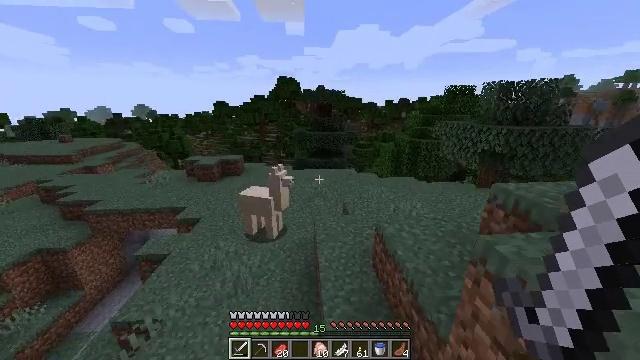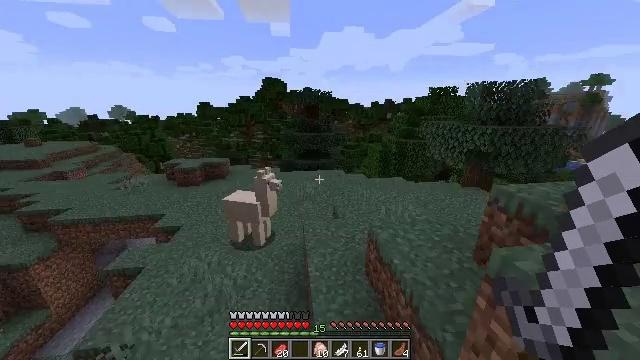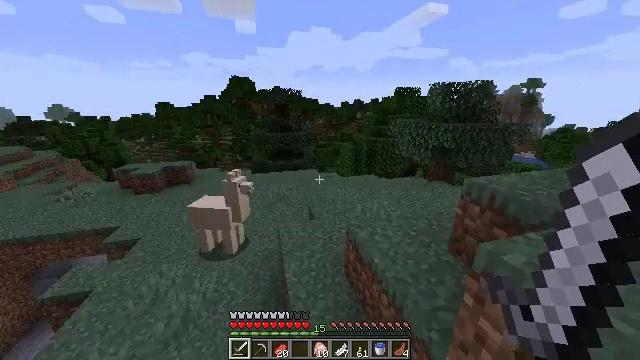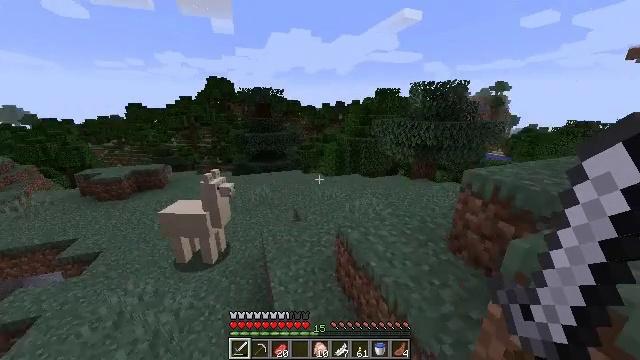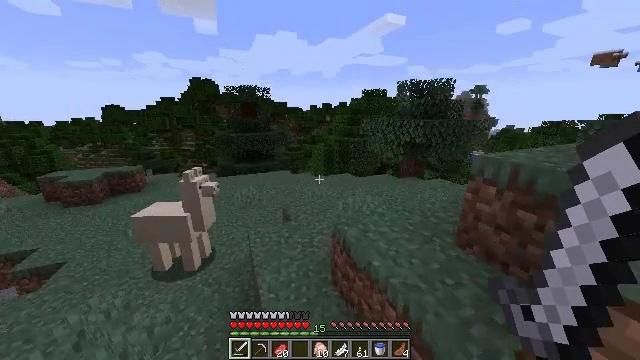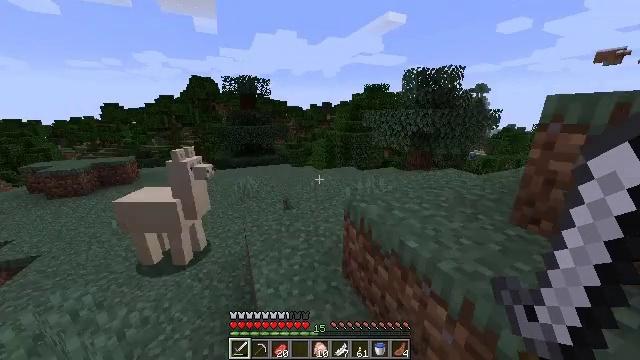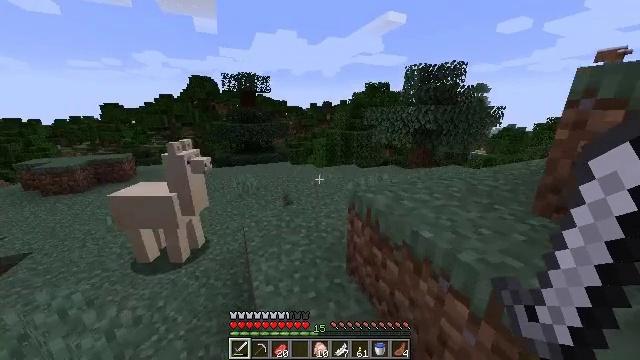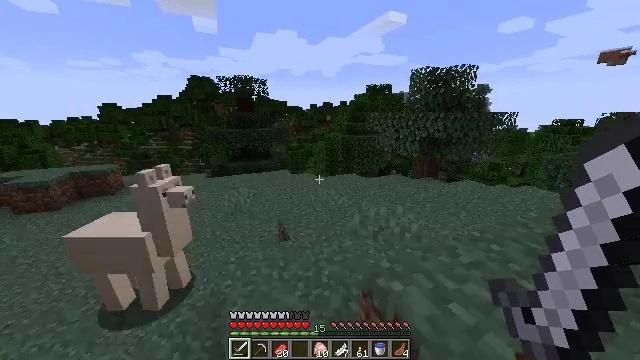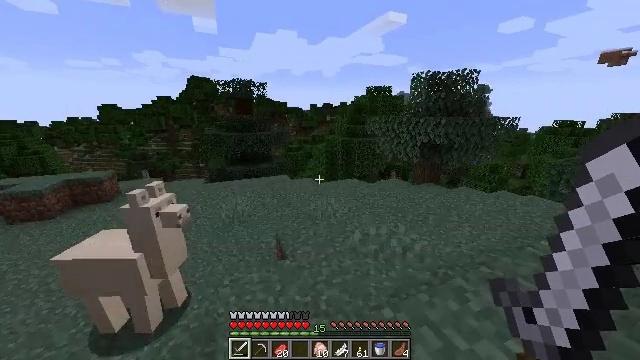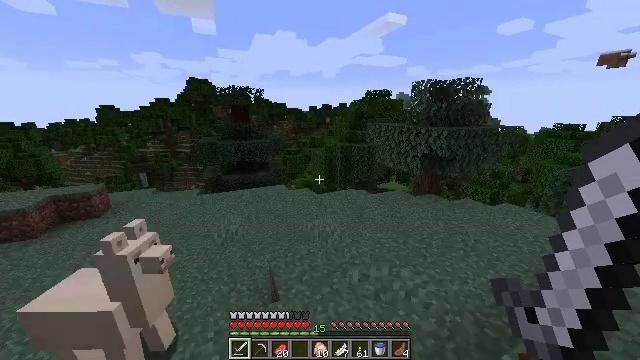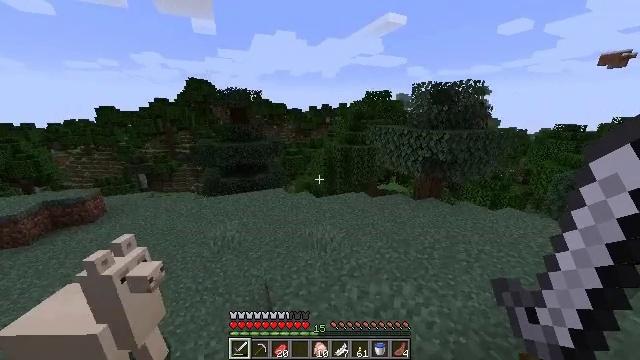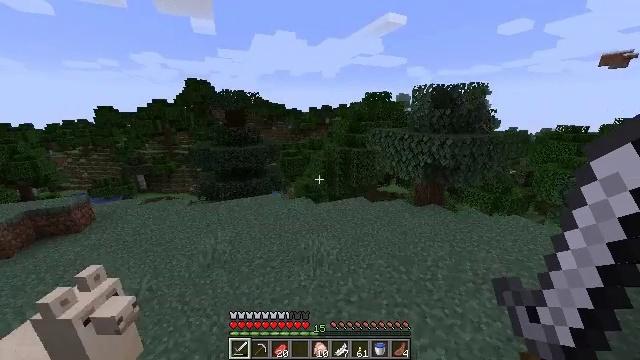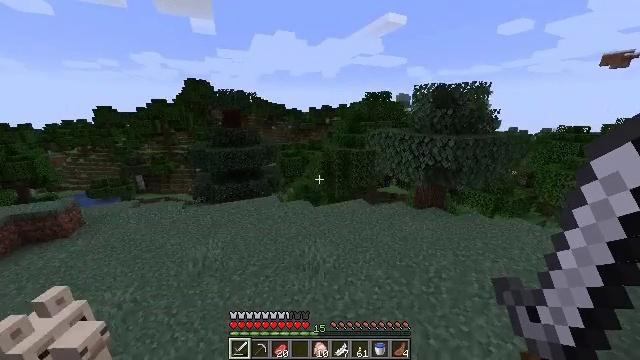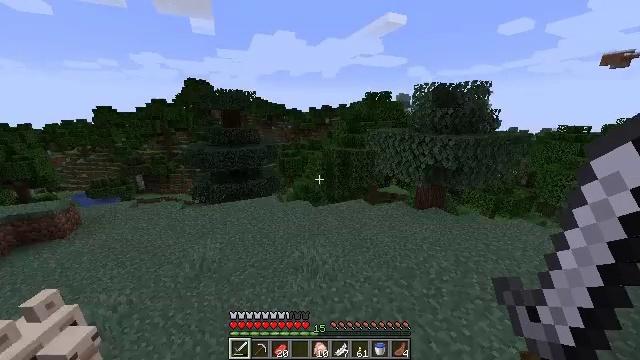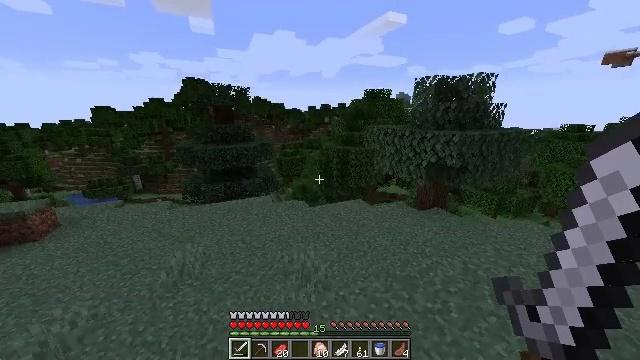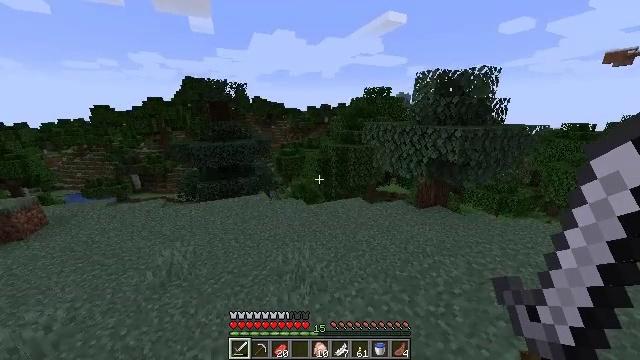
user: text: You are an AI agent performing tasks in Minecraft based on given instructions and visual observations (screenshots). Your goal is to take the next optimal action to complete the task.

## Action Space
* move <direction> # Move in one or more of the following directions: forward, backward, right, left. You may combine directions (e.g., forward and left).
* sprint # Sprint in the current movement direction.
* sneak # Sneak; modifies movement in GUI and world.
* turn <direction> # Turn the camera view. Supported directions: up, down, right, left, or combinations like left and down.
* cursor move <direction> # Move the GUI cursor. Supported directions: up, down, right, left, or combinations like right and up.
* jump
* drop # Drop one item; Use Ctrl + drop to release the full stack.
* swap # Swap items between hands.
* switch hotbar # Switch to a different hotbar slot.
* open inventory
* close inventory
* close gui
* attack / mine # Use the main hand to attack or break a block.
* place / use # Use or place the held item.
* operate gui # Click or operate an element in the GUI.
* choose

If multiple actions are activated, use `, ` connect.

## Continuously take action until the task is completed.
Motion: motion action
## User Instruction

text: Dig up the grass block for dirt.
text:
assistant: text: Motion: move forward, sprint, turn right, jump
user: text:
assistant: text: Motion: move forward, sprint, turn right, jump
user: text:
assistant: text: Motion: move forward, sprint, turn right, jump
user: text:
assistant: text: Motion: move forward, sprint, turn right, jump
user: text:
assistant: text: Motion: move forward, sprint, jump
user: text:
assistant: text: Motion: move forward, sprint, jump
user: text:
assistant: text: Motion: move forward and move right, sprint, jump
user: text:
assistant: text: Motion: move forward and move right, sprint, jump
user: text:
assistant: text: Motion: move forward and move right, sprint, jump
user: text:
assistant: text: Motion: move forward and move right, sprint, jump
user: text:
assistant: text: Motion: move forward and move right, sprint, jump
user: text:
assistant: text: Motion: move forward and move right, sprint, jump
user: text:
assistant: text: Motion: move forward and move right, sprint, jump
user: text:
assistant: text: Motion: move forward and move right, sprint, jump
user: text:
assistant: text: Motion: move forward and move right, sprint, jump
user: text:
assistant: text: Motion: move forward and move right, sprint, jump
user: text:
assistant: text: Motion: move forward and move right, sprint, turn right, jump
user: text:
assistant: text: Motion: move forward and move right, sprint, turn right
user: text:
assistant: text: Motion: move forward and move right, sprint, turn right
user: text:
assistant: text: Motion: move forward and move right, sprint, turn right
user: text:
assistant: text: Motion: move forward and move right, sprint, turn right
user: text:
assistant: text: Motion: move forward and move right, turn right
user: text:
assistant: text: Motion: move forward
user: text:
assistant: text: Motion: move forward
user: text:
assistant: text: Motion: move forward
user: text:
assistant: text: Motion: move forward
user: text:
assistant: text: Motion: move forward
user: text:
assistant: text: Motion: move forward
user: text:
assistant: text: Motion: move forward
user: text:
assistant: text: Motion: move forward